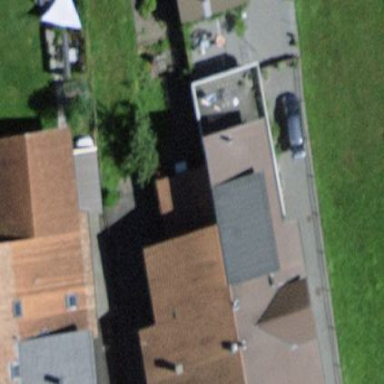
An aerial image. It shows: Residential building.